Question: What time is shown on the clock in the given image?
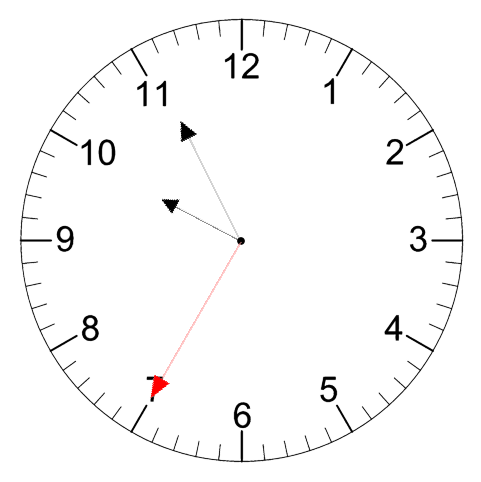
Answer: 09:55:35